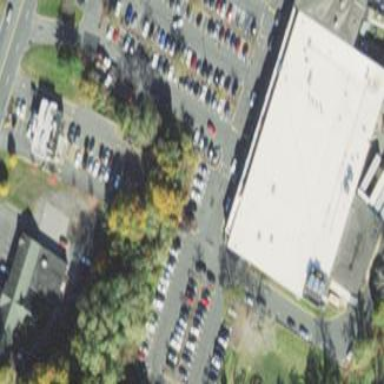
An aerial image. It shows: Parking area.